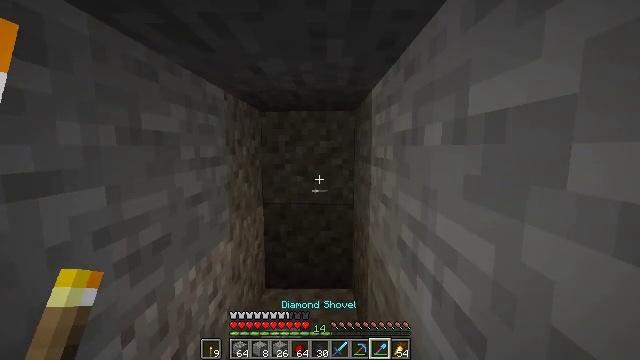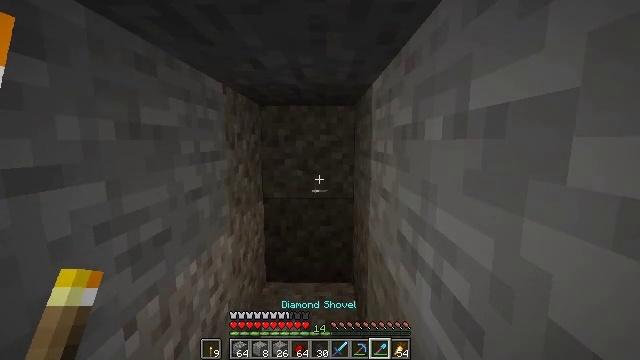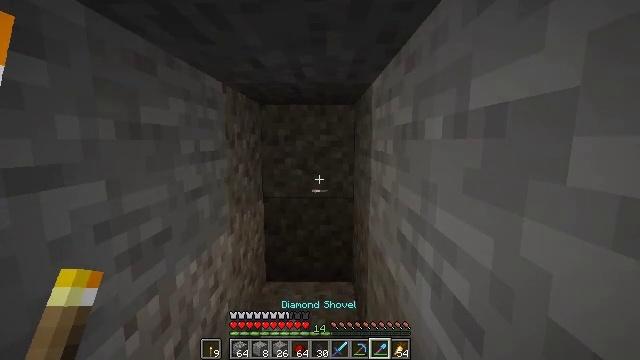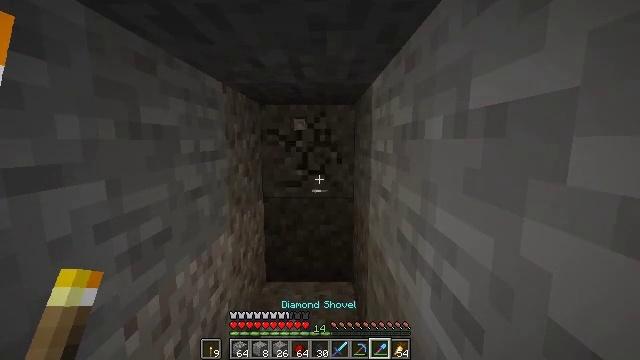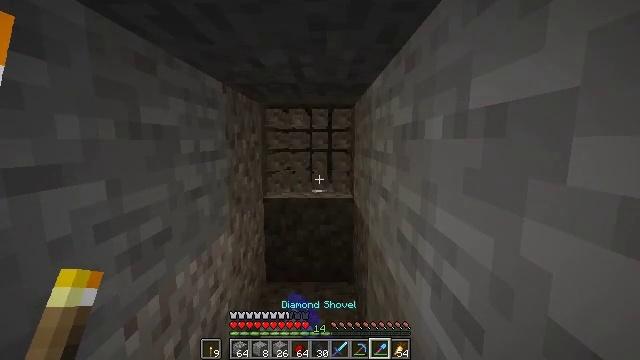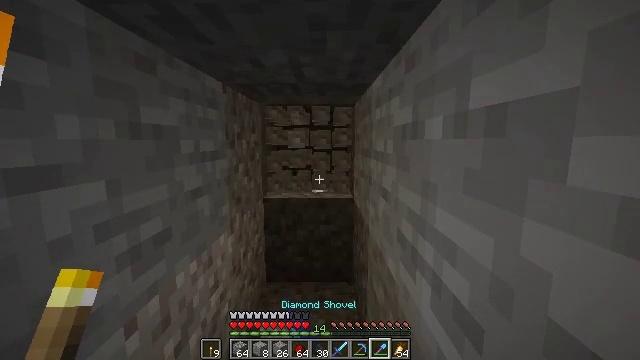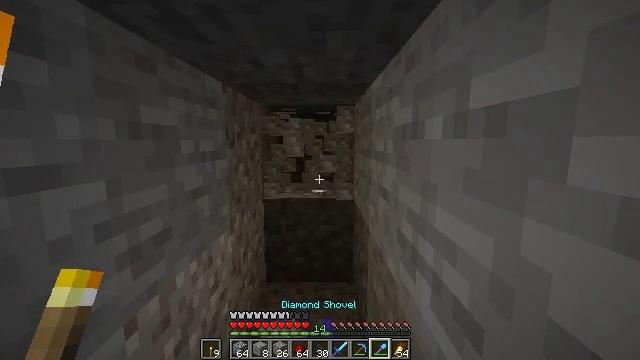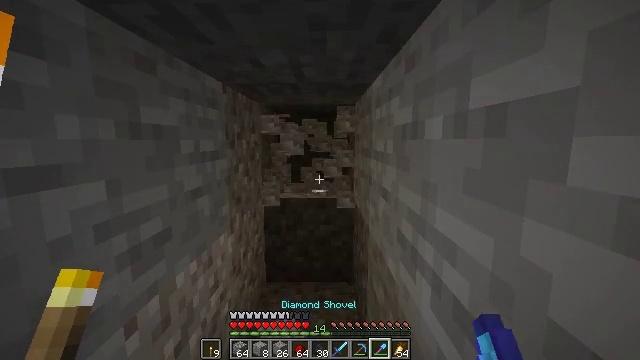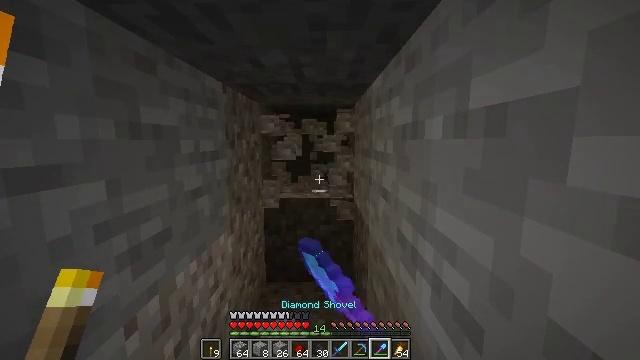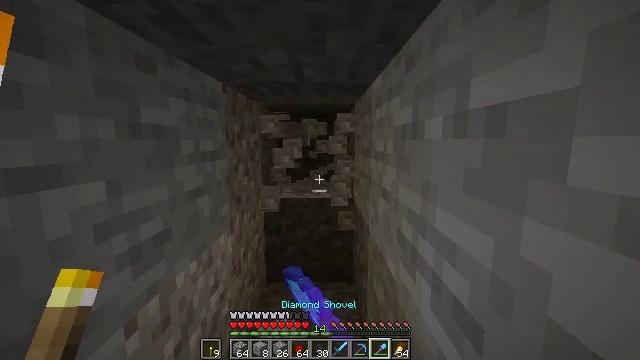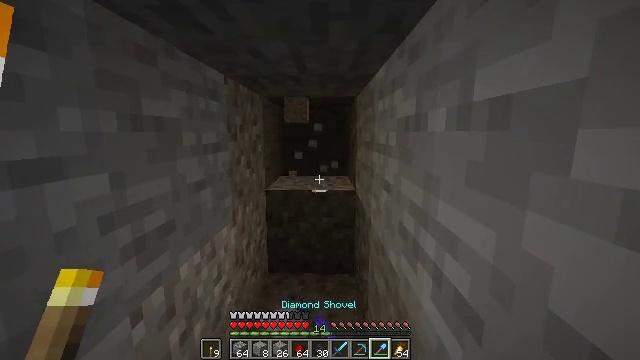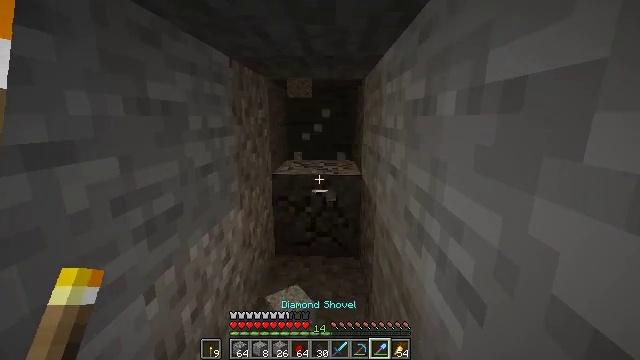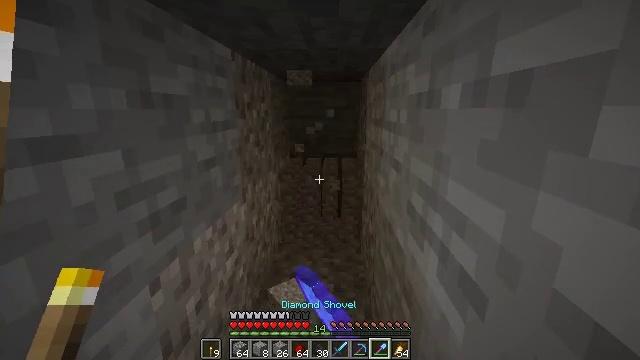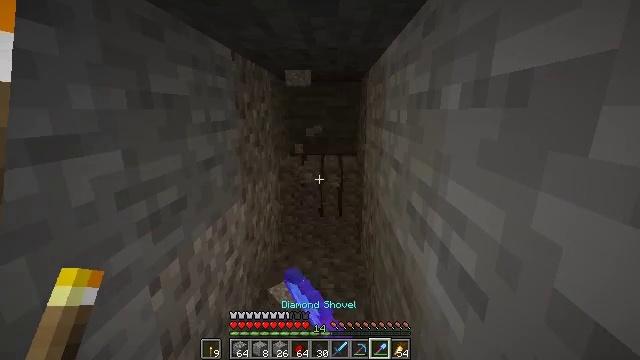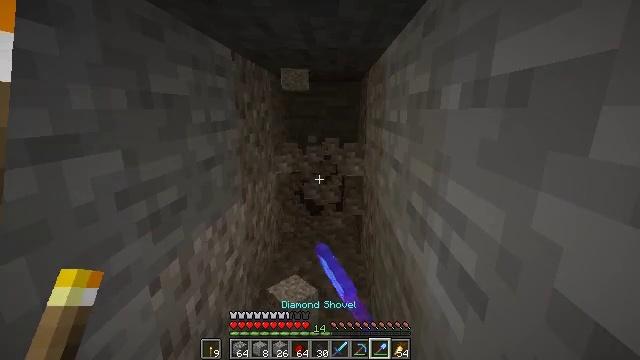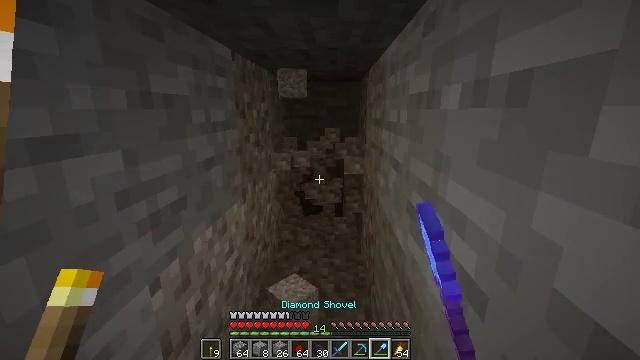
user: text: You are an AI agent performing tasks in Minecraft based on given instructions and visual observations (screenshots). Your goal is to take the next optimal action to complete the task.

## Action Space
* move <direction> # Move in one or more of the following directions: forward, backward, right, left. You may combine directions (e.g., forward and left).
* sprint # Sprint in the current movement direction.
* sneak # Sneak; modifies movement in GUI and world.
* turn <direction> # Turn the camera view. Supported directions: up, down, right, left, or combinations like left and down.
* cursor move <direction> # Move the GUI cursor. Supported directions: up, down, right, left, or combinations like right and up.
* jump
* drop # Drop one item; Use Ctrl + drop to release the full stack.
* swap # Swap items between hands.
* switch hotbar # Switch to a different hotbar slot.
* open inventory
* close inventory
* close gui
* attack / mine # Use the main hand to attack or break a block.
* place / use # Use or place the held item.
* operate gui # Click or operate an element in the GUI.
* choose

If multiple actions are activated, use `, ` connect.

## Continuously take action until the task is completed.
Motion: motion action
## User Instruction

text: Dig through gravel to clear a path.
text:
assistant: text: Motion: turn down
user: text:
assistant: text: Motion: no_op
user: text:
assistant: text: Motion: attack / mine
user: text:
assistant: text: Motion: attack / mine
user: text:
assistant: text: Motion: attack / mine
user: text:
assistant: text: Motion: attack / mine
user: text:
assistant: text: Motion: attack / mine
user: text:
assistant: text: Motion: attack / mine
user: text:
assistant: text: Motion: attack / mine
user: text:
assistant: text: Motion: turn down, attack / mine
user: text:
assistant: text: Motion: turn left and down, attack / mine
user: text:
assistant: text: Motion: turn down, attack / mine
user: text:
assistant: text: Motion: attack / mine
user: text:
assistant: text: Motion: attack / mine
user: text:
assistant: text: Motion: attack / mine
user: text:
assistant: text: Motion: attack / mine
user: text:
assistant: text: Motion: attack / mine
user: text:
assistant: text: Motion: attack / mine
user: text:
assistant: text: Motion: attack / mine
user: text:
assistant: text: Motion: move forward, turn up, attack / mine
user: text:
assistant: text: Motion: move forward, attack / mine
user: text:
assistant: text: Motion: move forward, attack / mine
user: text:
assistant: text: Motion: attack / mine
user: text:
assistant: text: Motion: turn down, attack / mine
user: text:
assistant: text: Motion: turn down, attack / mine
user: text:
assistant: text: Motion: turn down, attack / mine
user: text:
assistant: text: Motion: turn down, attack / mine
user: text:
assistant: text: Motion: attack / mine
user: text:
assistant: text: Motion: no_op
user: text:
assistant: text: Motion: no_op